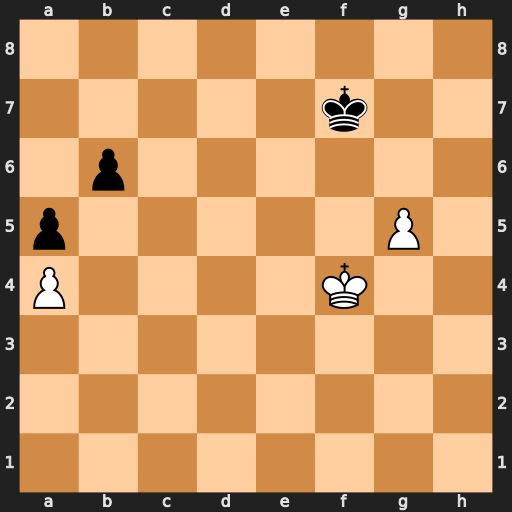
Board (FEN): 8/5k2/1p6/p5P1/P4K2/8/8/8
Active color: w
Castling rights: -
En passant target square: -
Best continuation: Kf5 Kg7 g6 Kh6 Kf6